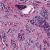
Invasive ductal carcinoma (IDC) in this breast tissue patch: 1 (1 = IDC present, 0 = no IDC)